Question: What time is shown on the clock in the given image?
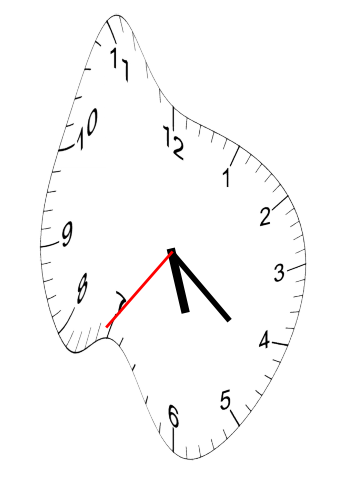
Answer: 05:21:36